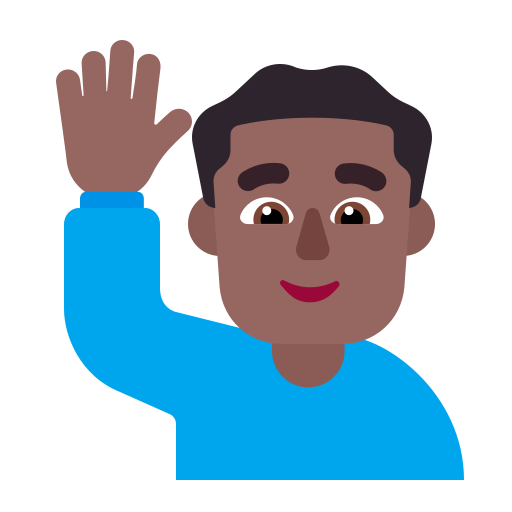
man raising hand flat  dark